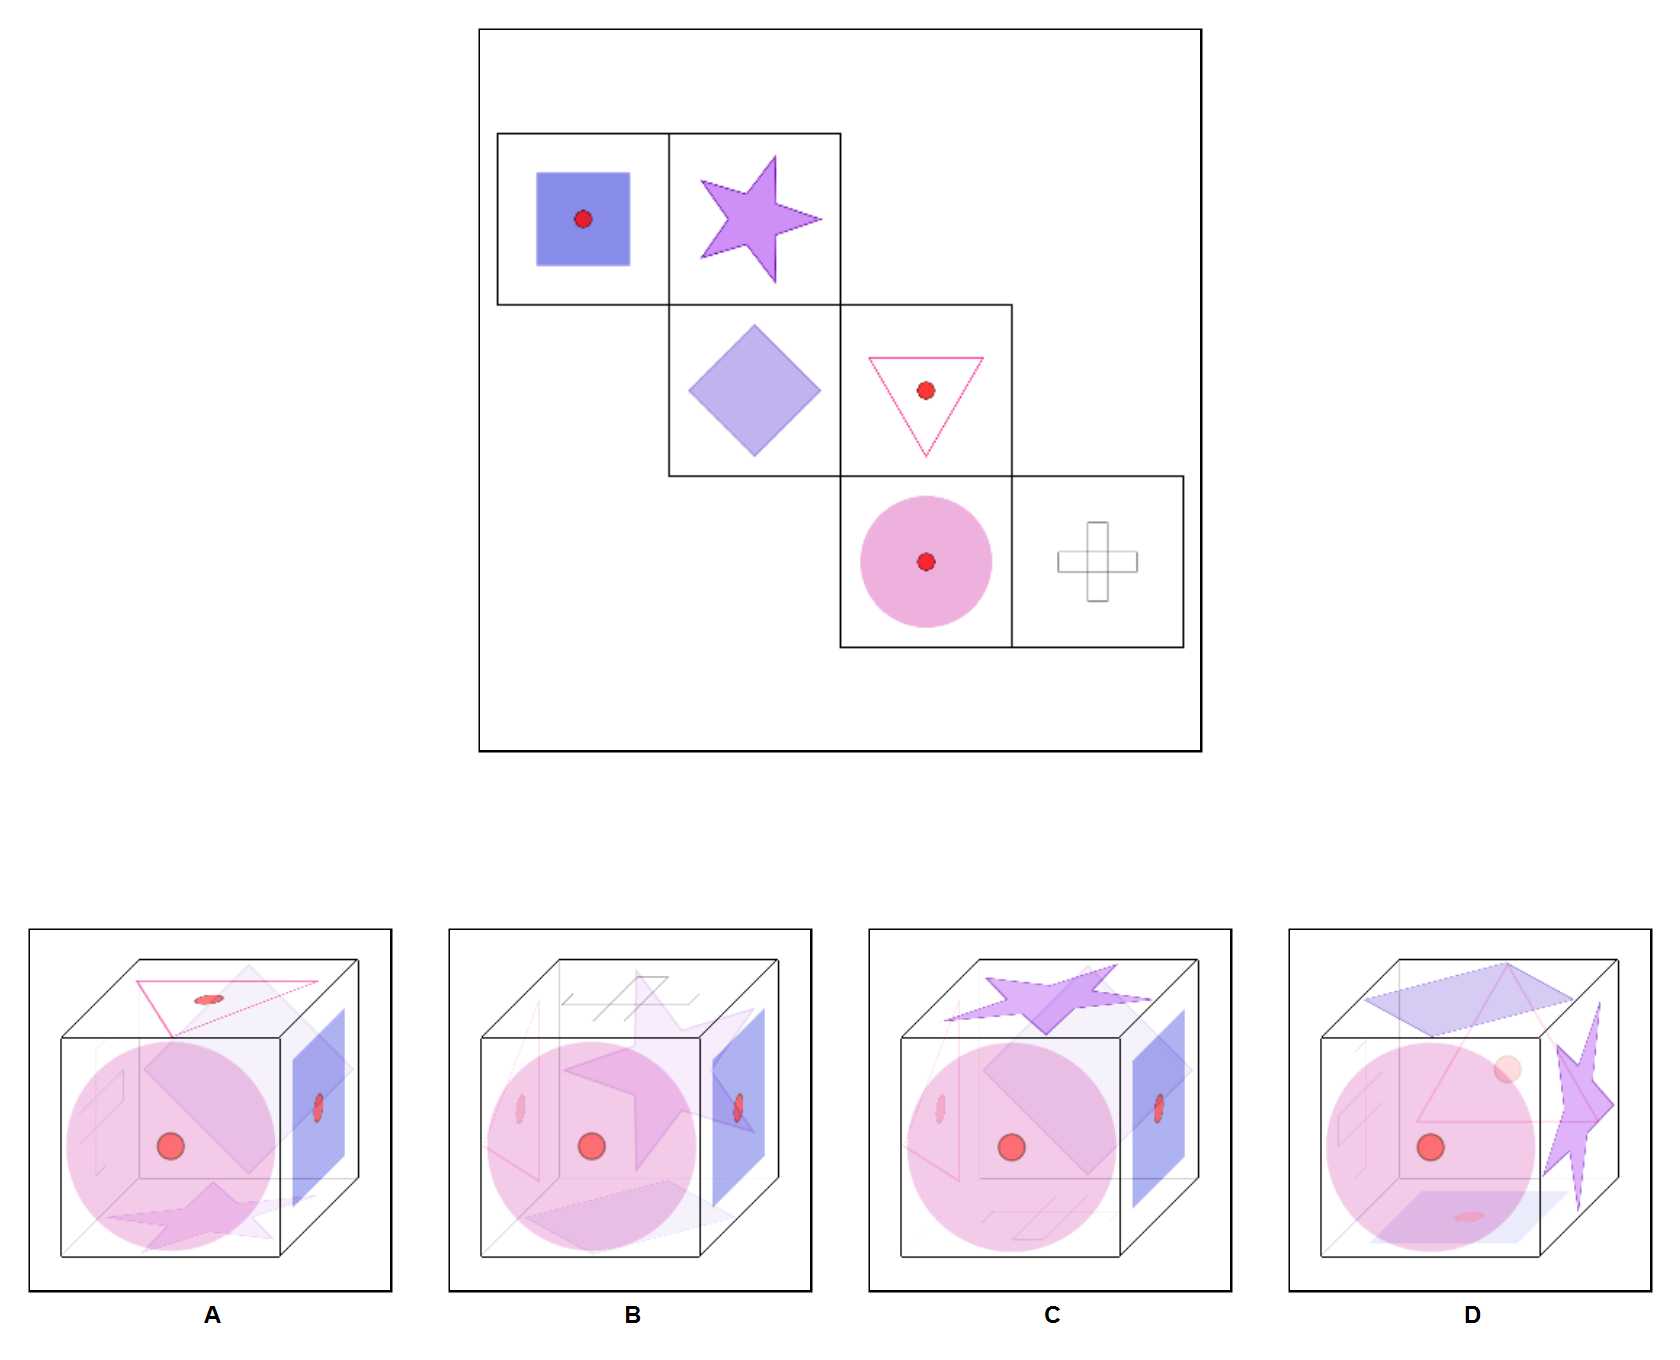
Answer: B